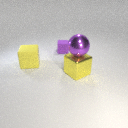
large yellow rubber cube behind large yellow metal cube